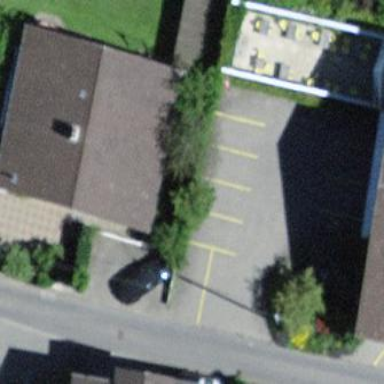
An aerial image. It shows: Parking area with surface.